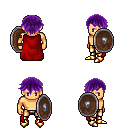
a pixel art fantasy rpg character, male body template, human, tanned skin, red cape, gold greaves, purple short bangs hairstyle, gold boots, shield, four views (front, back, left, right), 2x2 character sprite sheet, small pixel art, hard edges, no anti-aliasing